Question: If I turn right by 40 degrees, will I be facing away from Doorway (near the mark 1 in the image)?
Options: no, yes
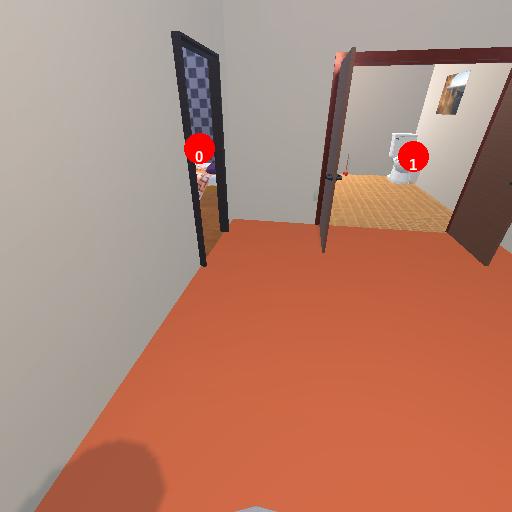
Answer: no